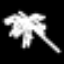
Label: palm tree